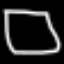
Label: square